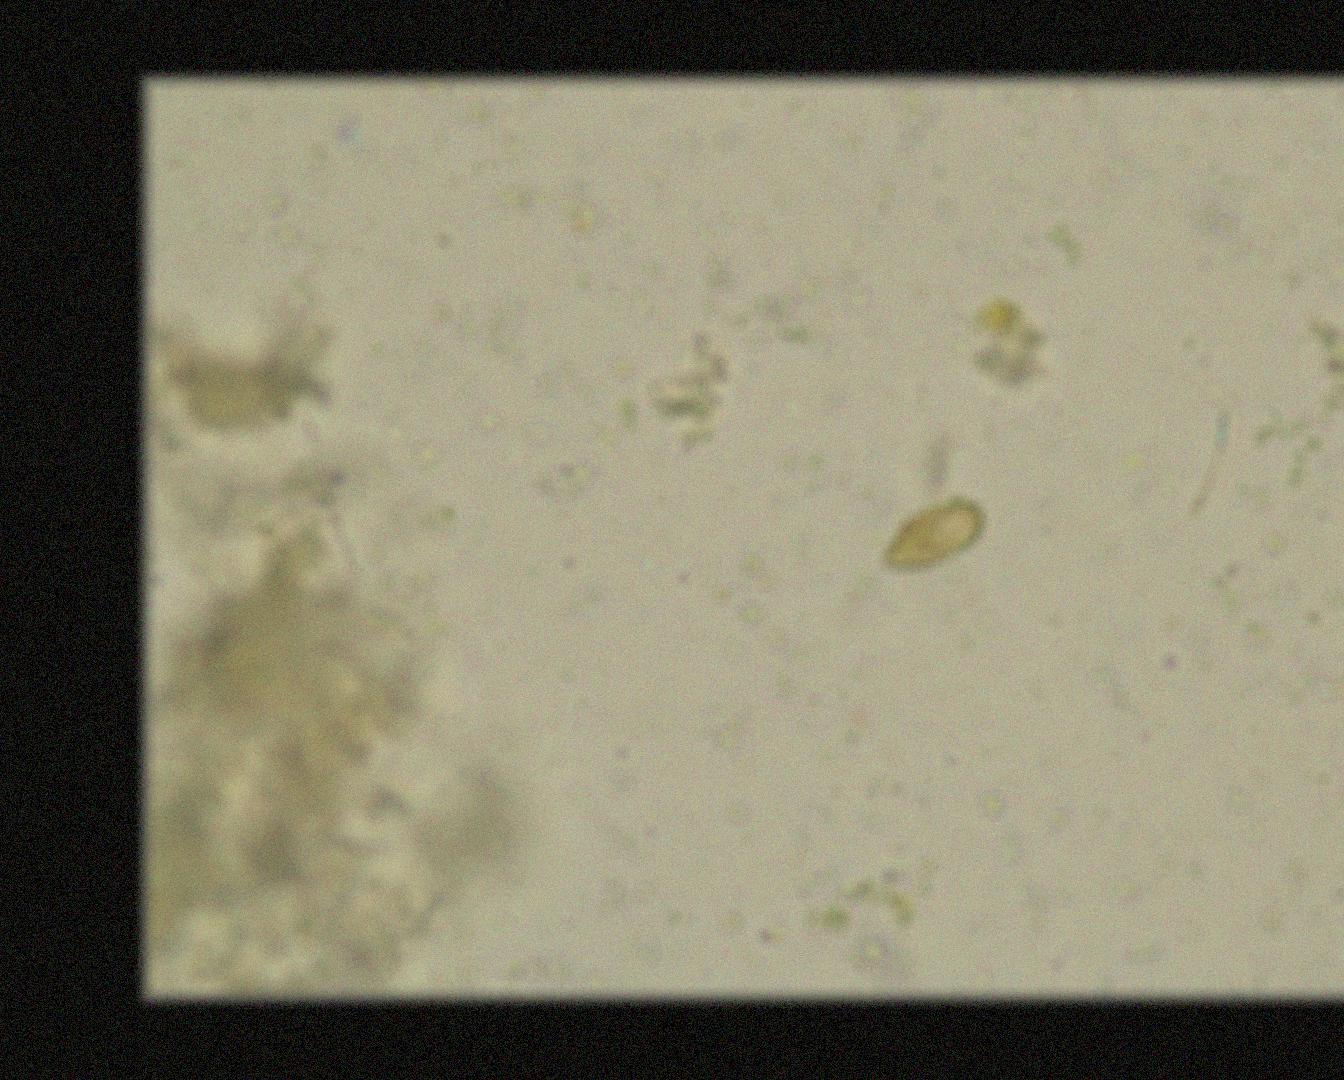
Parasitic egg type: Opisthorchis viverrine